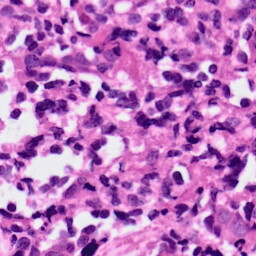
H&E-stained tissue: Ovarian